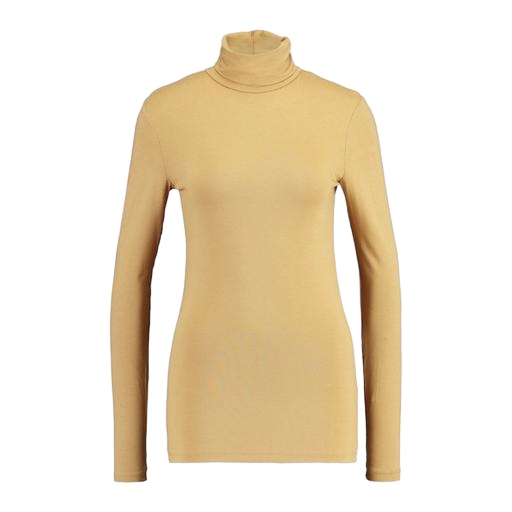
high-neck top, gold high-neck top, yellow skinny-fit stretch polo shirt, white background